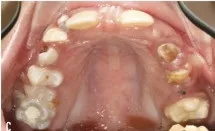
Case report. (C,D) Intra-oral photographies of the maxillary and the mandibular arch.
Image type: radiology (ct)